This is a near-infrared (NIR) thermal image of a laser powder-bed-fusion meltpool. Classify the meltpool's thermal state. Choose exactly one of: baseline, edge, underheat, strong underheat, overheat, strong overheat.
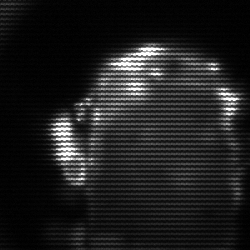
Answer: baseline